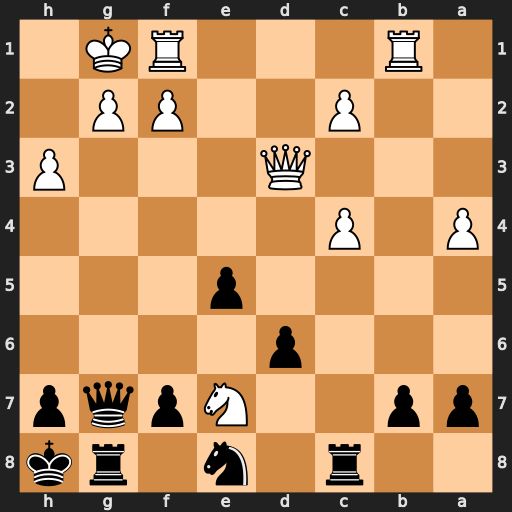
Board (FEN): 2r1n1rk/pp2Npqp/3p4/4p3/P1P5/3Q3P/2P2PP1/1R3RK1
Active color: b
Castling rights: -
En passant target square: -
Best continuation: Qxg2#